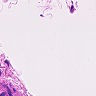
Metastatic tissue present: no